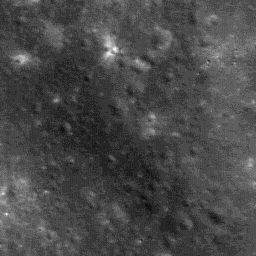
Host type: background_regolith
Lunar coordinates: latitude nan, longitude nan